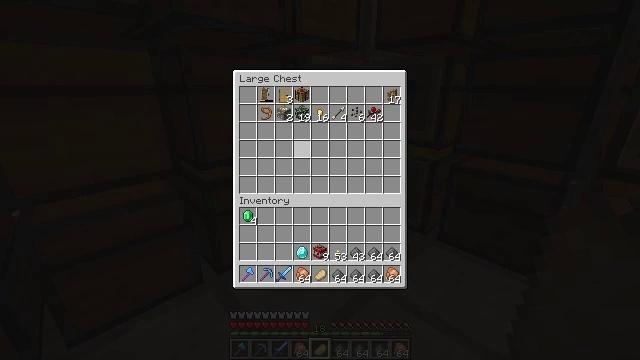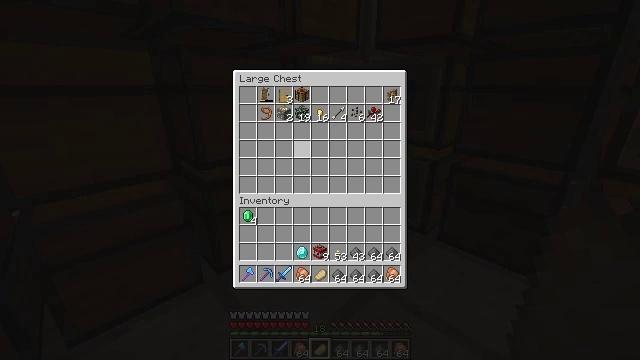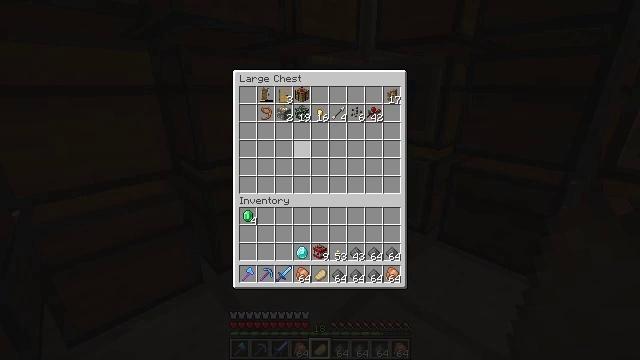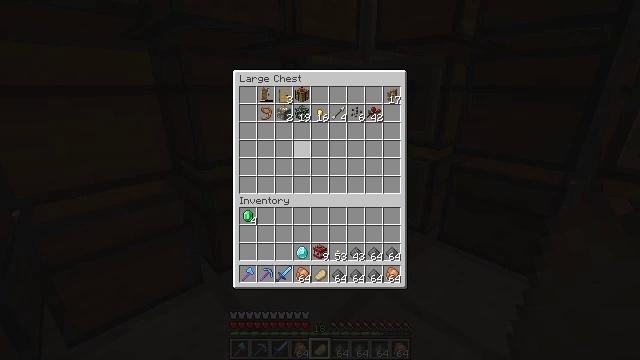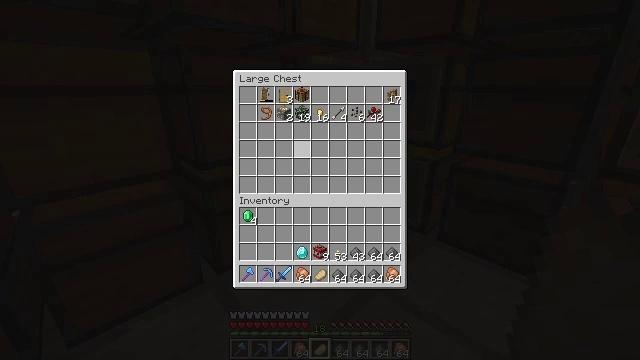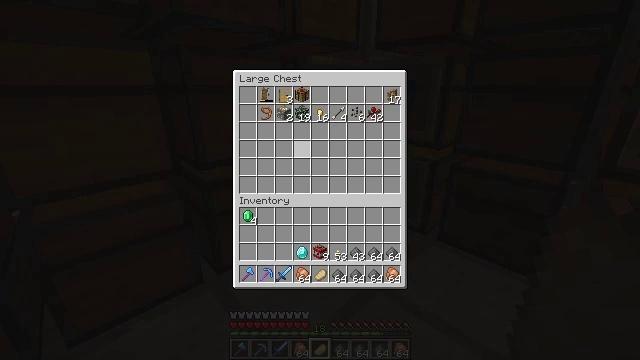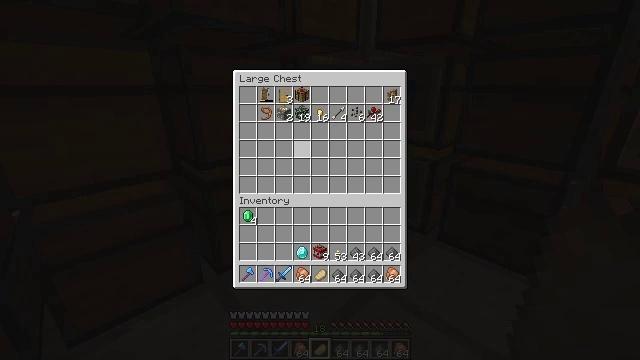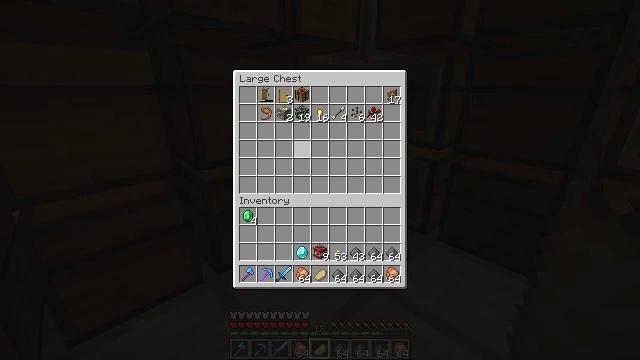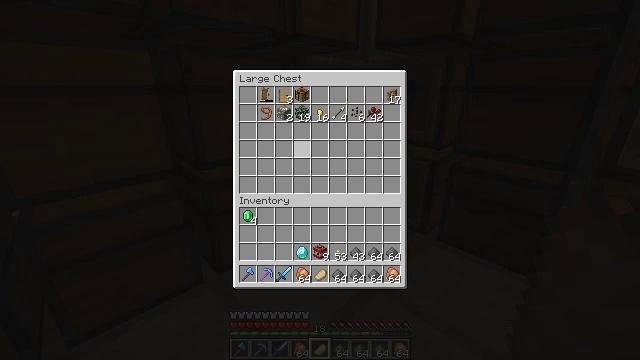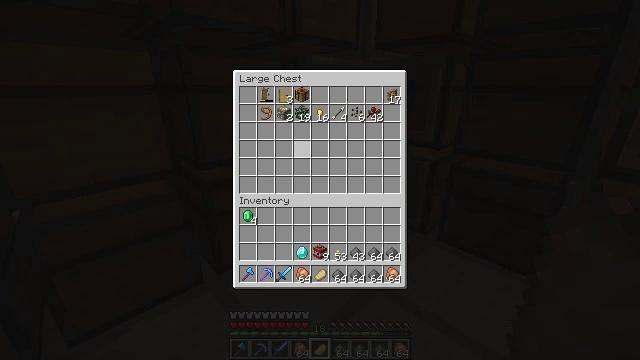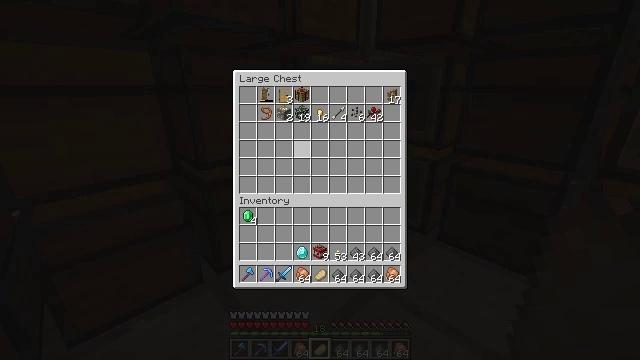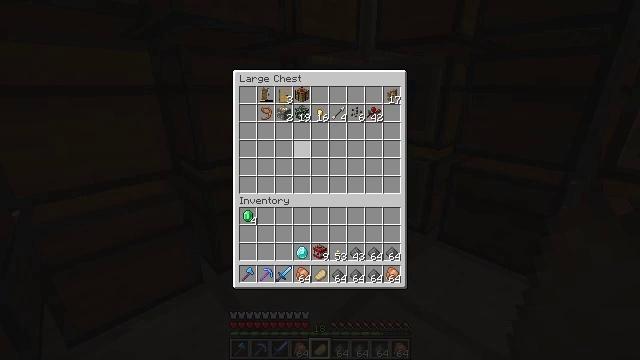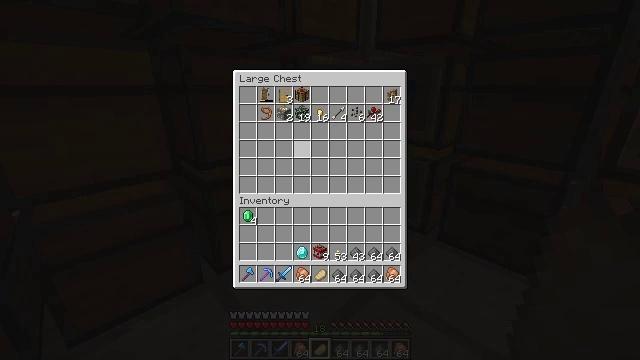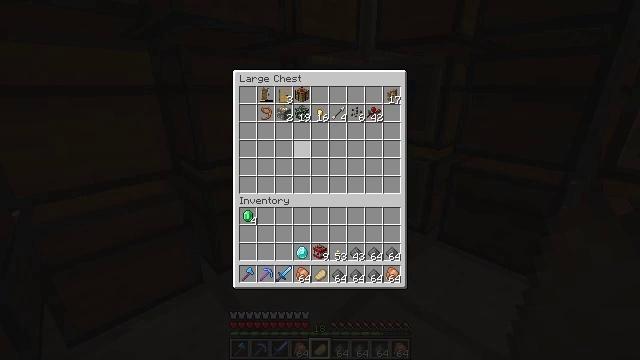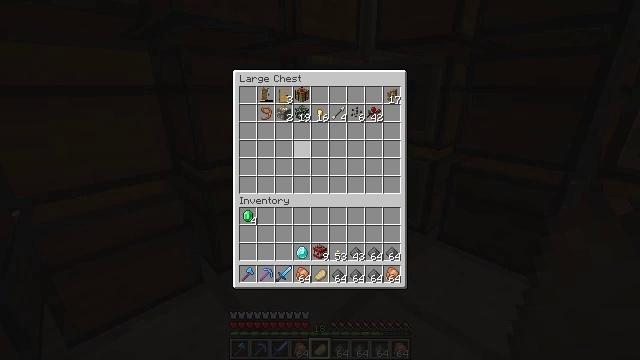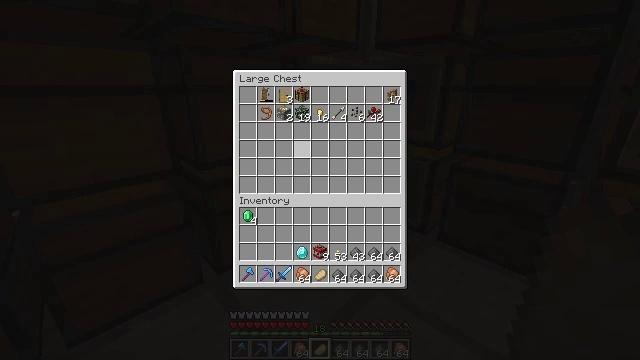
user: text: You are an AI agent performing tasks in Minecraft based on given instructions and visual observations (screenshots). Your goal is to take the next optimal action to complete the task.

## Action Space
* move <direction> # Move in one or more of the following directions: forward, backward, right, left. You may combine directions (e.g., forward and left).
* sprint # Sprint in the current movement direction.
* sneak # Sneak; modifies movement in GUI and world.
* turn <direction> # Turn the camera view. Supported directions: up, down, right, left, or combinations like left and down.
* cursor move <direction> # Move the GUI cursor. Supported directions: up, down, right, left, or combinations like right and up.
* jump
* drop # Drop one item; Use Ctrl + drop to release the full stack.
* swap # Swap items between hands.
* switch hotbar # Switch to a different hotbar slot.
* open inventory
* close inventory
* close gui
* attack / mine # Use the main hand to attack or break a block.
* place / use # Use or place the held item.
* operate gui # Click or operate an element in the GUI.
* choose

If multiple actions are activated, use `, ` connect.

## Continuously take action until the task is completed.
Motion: motion action
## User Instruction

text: Collect the shulker box to move it.
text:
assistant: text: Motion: no_op
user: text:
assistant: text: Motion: no_op
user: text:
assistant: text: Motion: no_op
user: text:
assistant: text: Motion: no_op
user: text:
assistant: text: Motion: no_op
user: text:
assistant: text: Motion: no_op
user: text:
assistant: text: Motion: no_op
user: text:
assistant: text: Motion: no_op
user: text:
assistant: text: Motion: no_op
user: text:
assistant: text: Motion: no_op
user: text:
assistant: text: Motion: no_op
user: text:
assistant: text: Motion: no_op
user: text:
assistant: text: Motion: no_op
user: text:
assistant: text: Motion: no_op
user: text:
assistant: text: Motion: no_op
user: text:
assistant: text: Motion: no_op
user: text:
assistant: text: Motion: no_op
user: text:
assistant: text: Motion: no_op
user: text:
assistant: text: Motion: no_op
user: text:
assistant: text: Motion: no_op
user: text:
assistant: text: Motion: no_op
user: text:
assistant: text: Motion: no_op
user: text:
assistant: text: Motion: no_op
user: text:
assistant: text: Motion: no_op
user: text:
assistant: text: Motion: no_op
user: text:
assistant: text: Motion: no_op
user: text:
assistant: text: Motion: no_op
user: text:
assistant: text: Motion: no_op
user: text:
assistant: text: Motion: no_op
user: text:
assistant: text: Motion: no_op